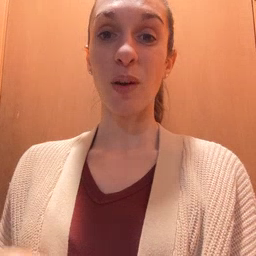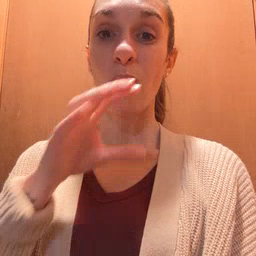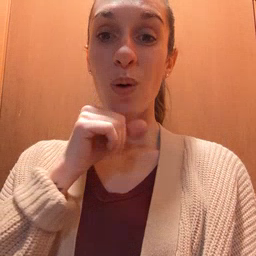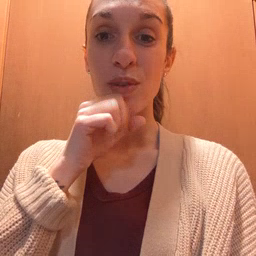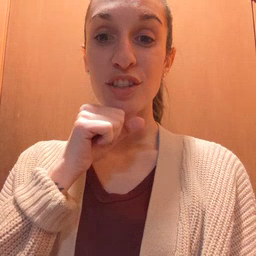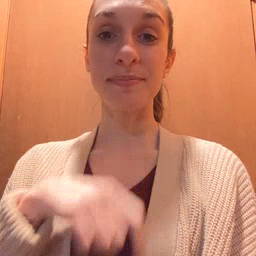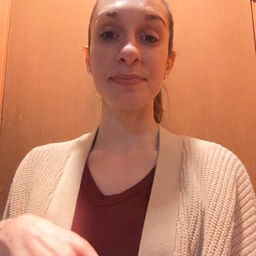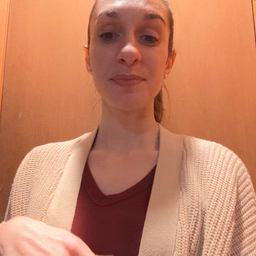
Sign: orange